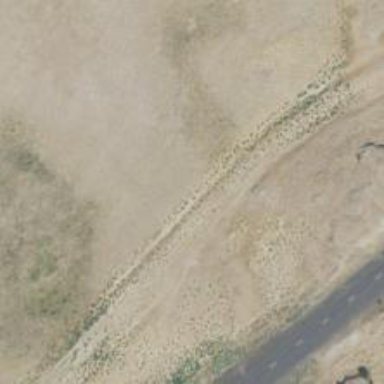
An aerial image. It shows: Abandoned road.